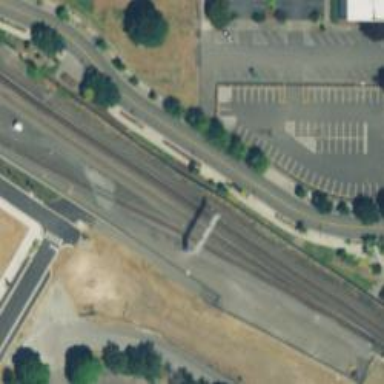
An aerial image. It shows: Railway signal.